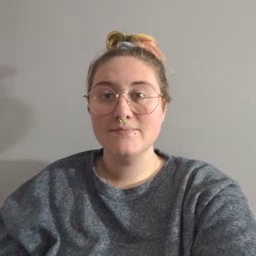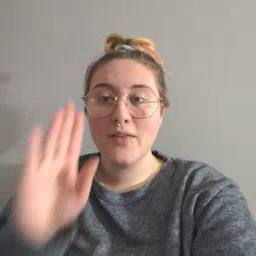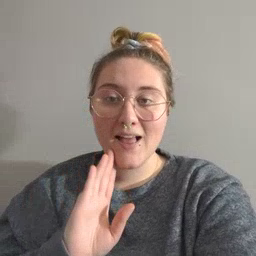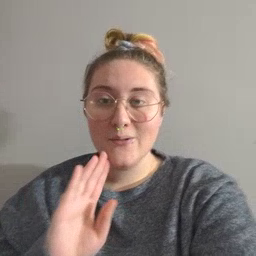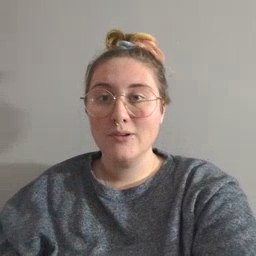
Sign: brown